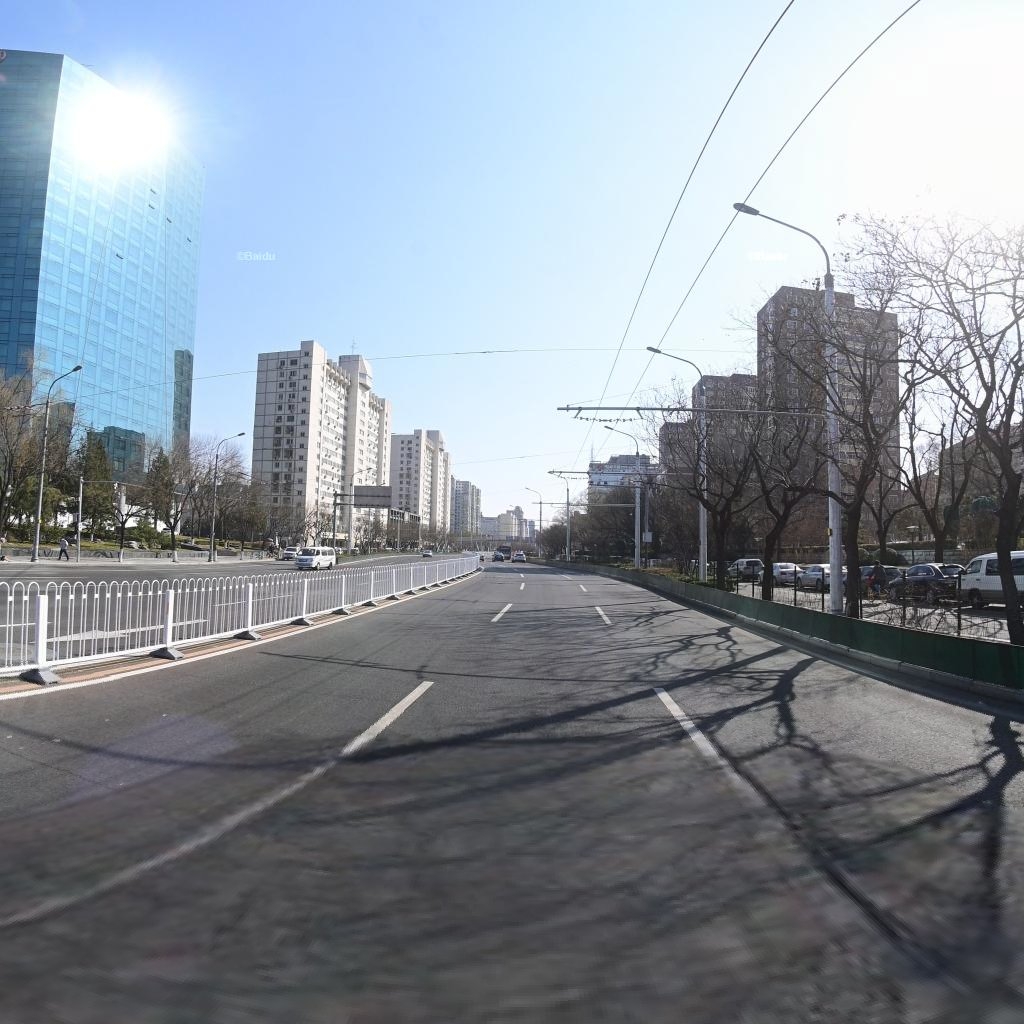
Region: Chaoyang
Road damage annotations: transverse crack